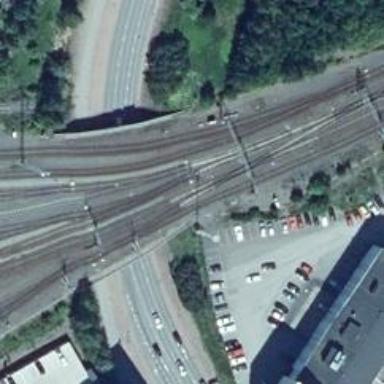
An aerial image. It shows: Railway track with continuous electrified contact line.